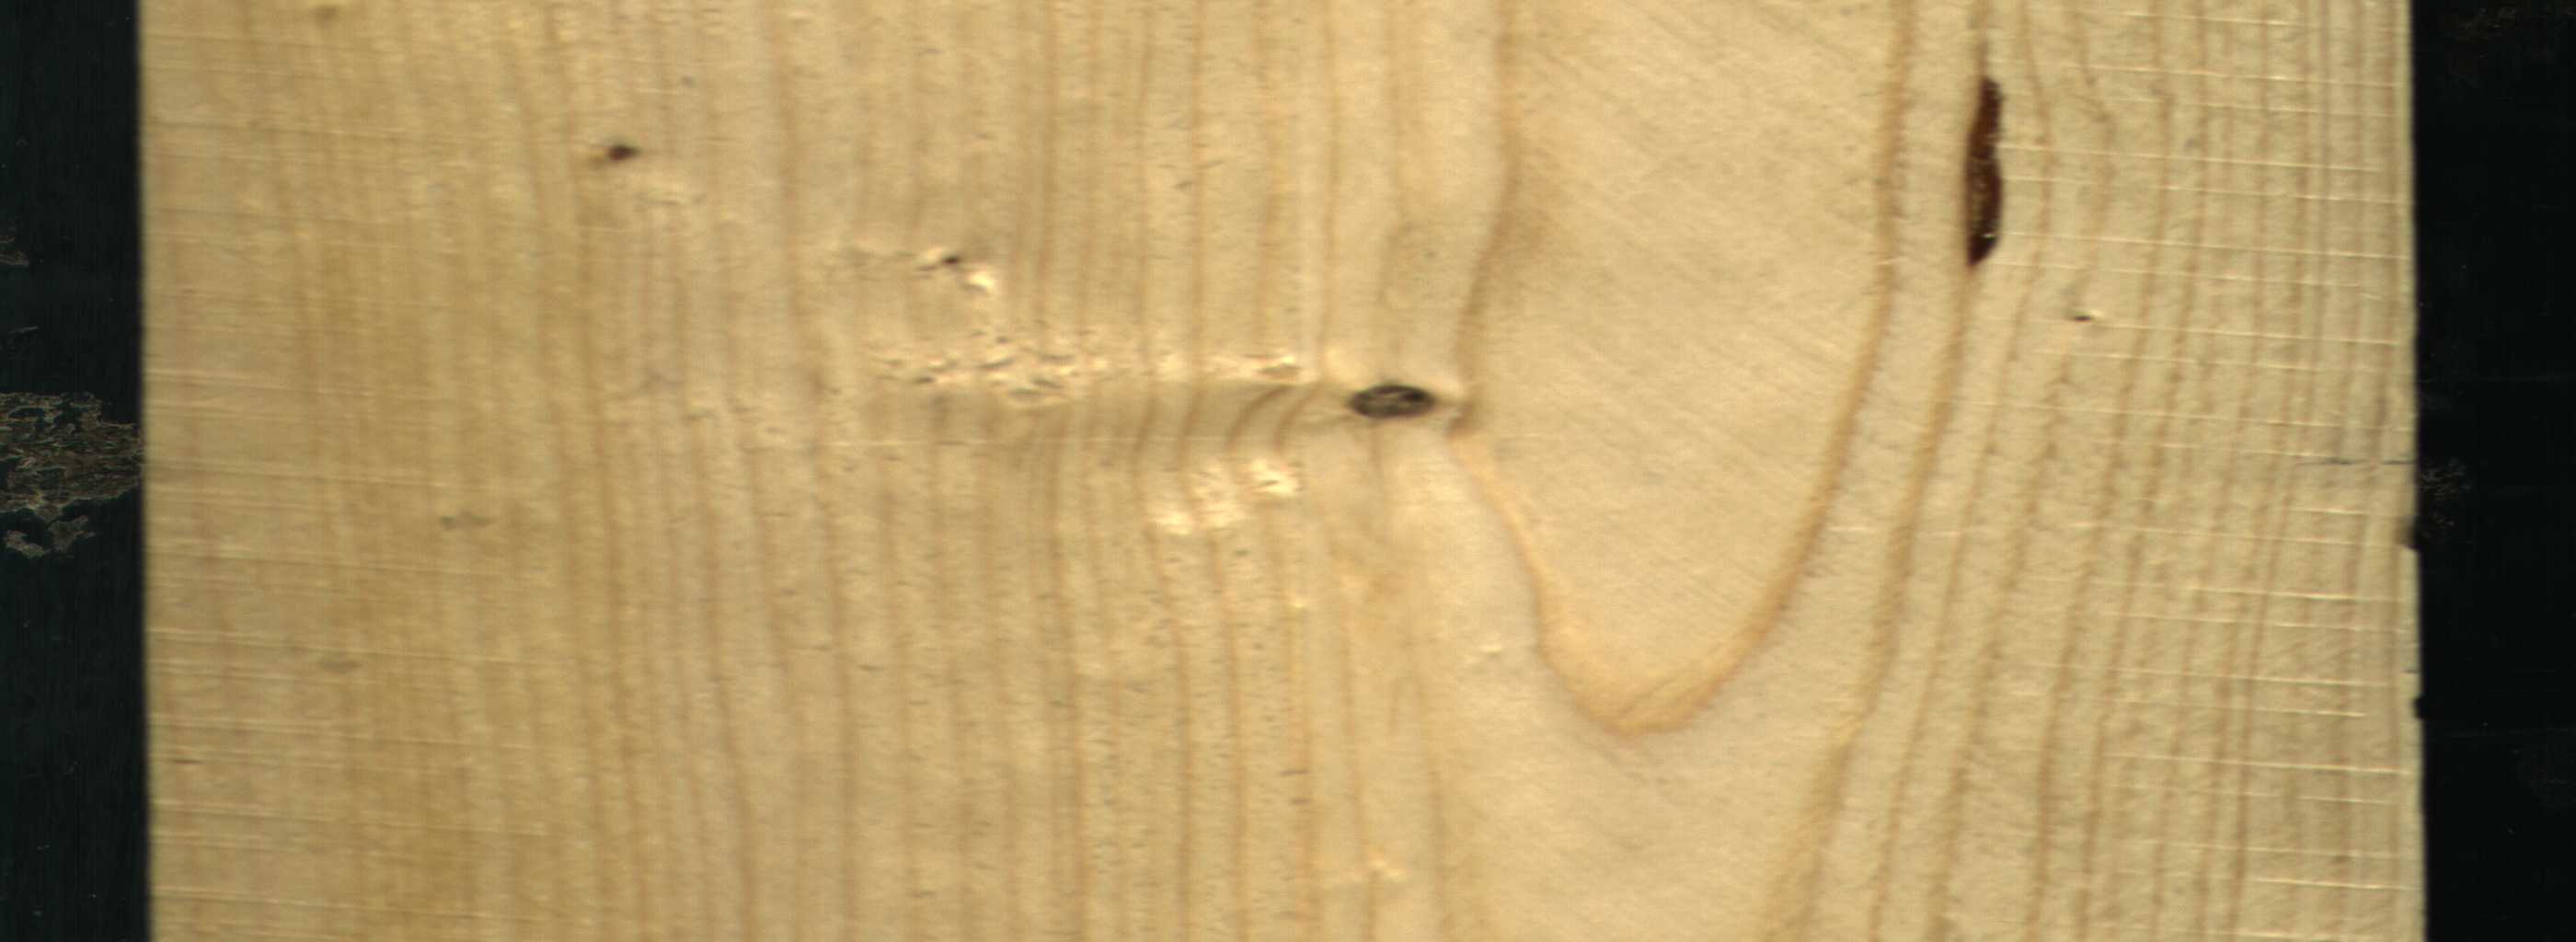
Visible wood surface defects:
resin
Dead_Knot